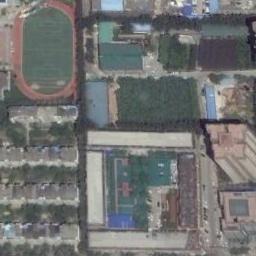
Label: ground_track_field